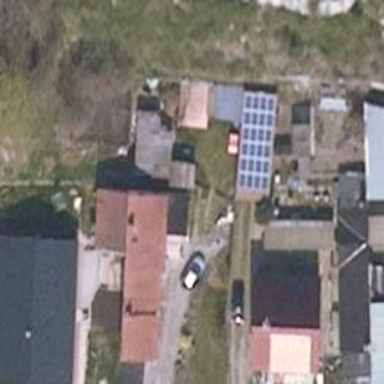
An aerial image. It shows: Solar photovoltaic panel generating electricity through small installation.